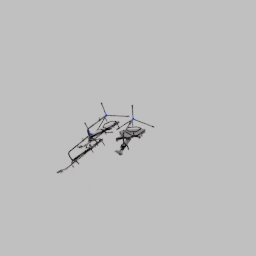
Label: electronics